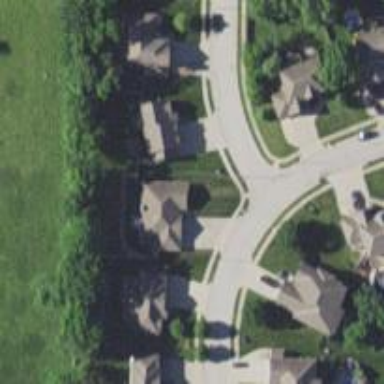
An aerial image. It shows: Residential road with separate sidewalk.